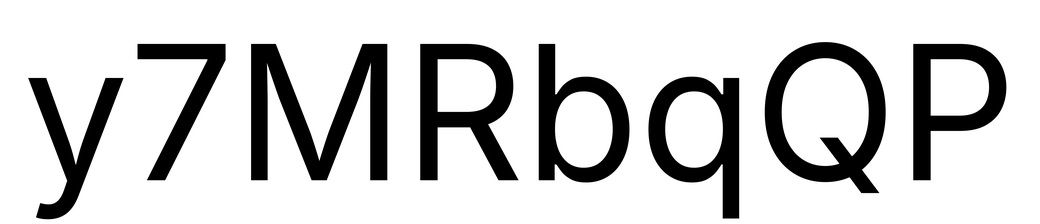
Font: Inter_Regular